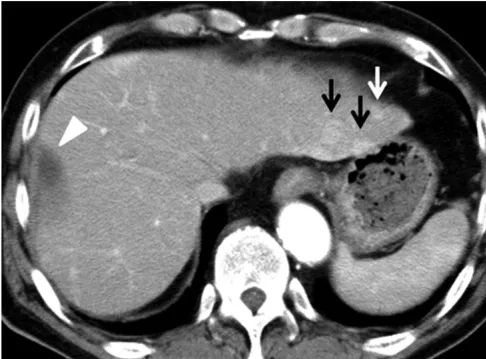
Dynamic computed tomography (CT) prior to treatment. Arterial phase.
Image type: radiology (ct)